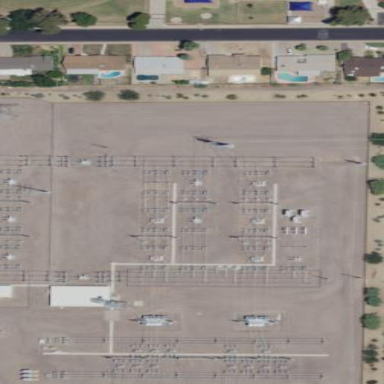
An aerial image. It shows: Outdoor substation at the transmission level.